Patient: sex M, age 68
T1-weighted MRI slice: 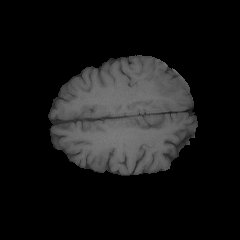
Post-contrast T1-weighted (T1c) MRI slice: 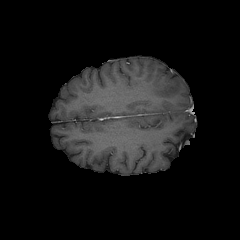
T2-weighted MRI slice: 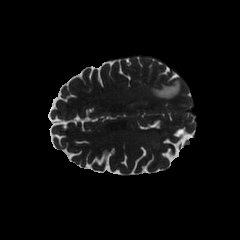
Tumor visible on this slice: yes
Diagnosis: Glioblastoma, IDH-wildtype
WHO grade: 4